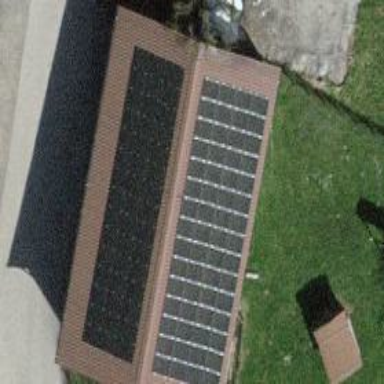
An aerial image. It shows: Solar power generator.